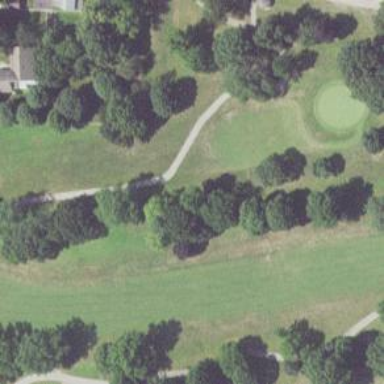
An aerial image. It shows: Grassy area designated as golf fairway.